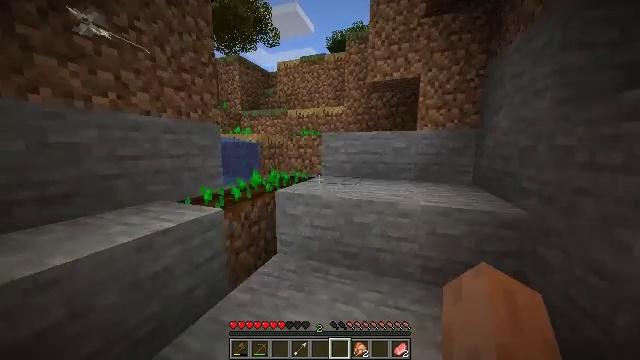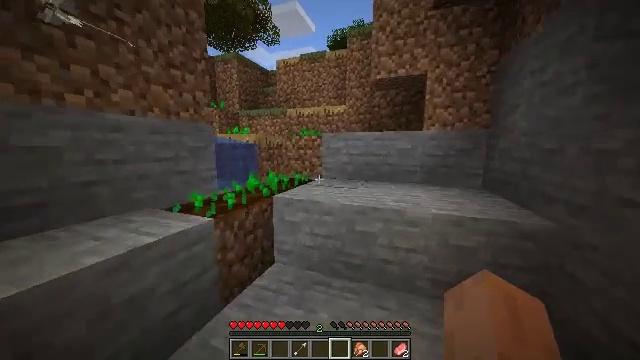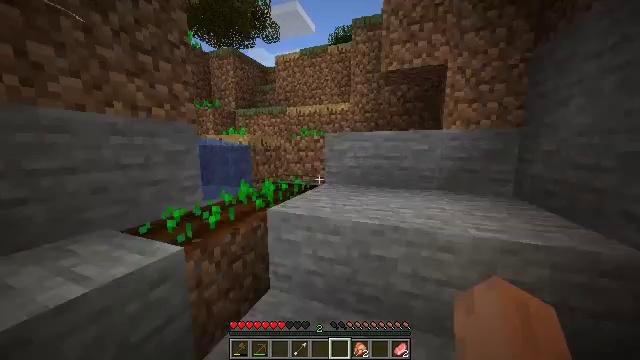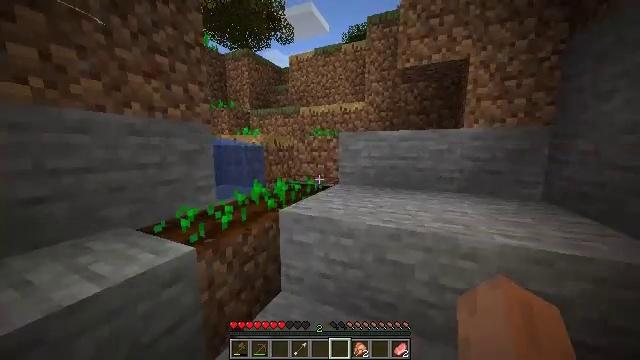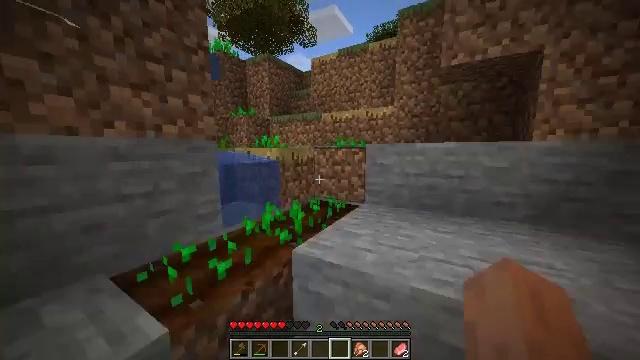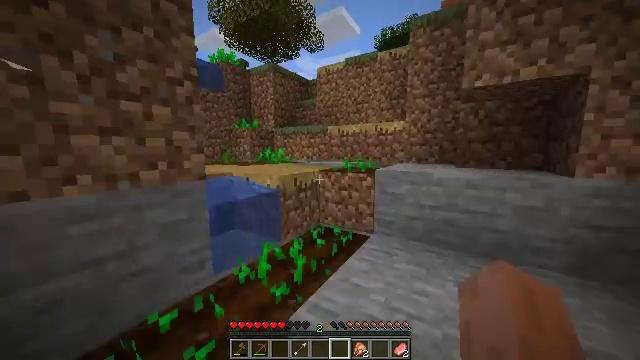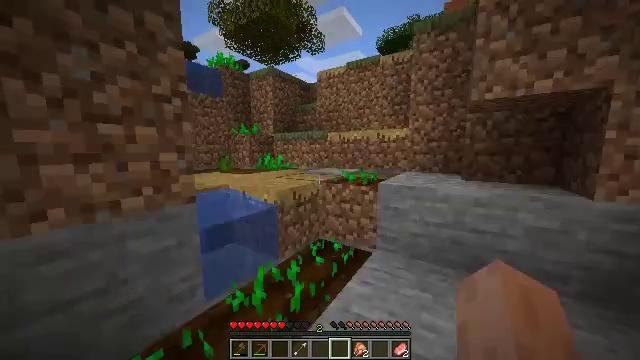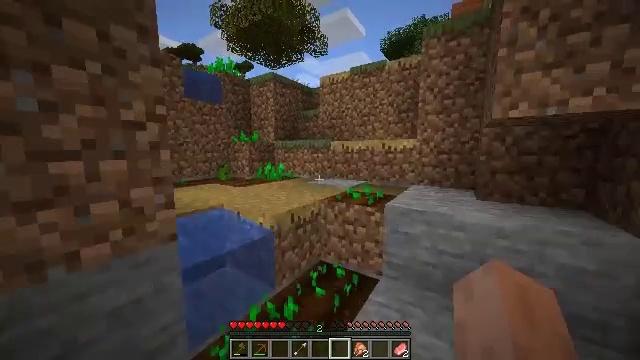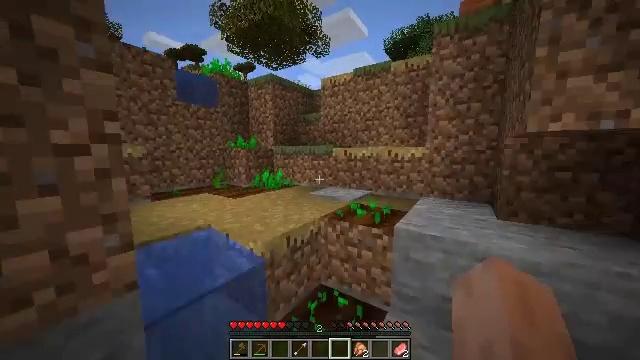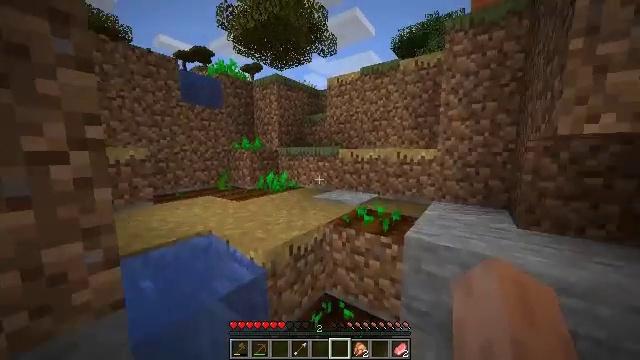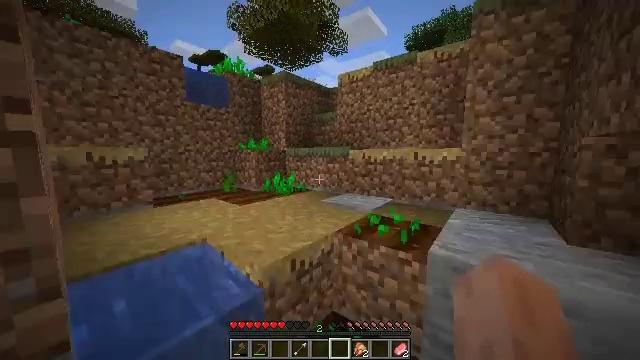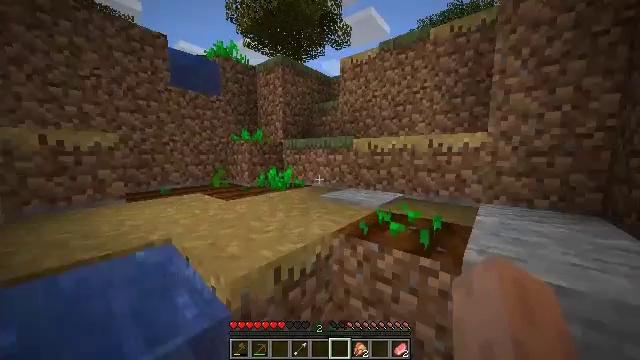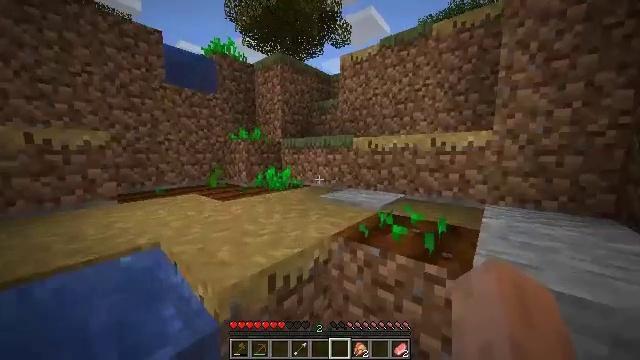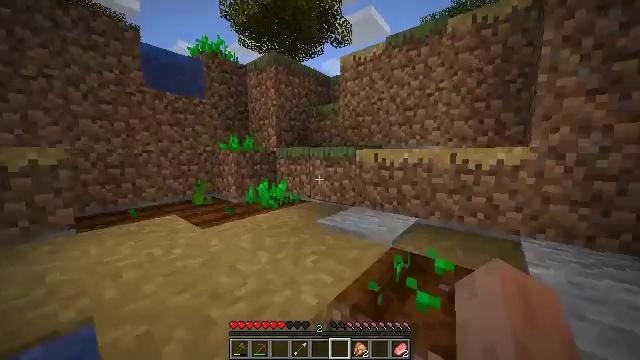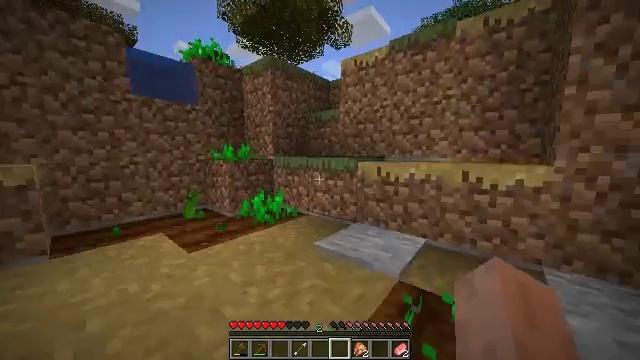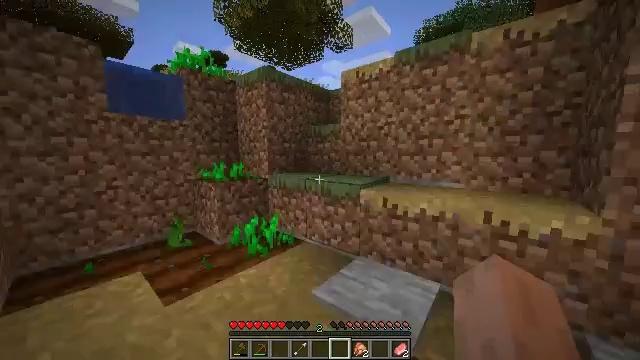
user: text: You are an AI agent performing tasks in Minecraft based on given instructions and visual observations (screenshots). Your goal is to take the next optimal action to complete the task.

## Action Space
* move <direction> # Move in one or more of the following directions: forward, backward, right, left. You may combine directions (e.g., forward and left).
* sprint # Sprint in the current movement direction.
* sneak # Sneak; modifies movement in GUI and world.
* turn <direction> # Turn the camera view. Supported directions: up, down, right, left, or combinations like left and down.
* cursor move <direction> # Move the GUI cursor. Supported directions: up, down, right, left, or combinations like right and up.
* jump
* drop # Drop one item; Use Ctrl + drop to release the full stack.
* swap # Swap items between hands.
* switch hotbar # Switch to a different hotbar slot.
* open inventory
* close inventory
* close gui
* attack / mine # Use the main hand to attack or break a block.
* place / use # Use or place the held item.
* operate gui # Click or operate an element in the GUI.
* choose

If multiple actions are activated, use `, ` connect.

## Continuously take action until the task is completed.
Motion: motion action
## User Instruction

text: Gather the acacia log for building.
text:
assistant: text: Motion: move forward, sprint
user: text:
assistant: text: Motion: move forward, sprint
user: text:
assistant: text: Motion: move forward, sprint, turn left
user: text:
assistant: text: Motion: move forward, sprint, turn left, jump
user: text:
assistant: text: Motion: move forward, sprint, turn left, jump
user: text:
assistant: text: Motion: move forward, sprint, jump
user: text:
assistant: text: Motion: move forward, sprint, jump
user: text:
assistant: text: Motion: move forward, sprint, jump
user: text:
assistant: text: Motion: move forward, sprint, turn left, jump
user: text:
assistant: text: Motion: move forward, sprint, turn left, jump
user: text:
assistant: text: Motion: move forward, sprint
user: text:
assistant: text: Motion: move forward, sprint, jump
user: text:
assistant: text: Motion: move forward, sprint, jump
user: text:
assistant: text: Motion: move forward, sprint, jump
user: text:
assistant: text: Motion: move forward, sprint, jump
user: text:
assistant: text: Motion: move forward, sprint, jump
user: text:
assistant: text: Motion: move forward, sprint, jump
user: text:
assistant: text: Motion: move forward, sprint, jump
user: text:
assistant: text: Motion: move forward, sprint, jump
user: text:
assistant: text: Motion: move forward, sprint, jump
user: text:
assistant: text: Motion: move forward, sprint, turn left, jump
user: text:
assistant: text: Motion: move forward, sprint, turn left, jump
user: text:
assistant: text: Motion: move forward, sprint, jump
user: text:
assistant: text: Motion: move forward, sprint, jump
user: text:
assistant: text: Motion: move forward, sprint, turn right and up, jump
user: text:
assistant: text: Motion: move forward, sprint, turn right, jump
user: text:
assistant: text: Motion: move forward, sprint, turn right, jump
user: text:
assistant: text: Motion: move forward, sprint, turn right, jump
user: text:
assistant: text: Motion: move forward, sprint, turn right, jump
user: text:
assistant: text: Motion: move forward, sprint, jump